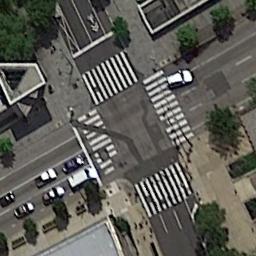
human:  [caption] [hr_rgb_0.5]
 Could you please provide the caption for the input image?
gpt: There are few cars at the crossroads .

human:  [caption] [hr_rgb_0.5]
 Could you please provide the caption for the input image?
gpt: An intersection with normal traffic is between some buildings .

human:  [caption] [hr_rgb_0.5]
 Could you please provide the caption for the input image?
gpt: There are many cars at the intersection .

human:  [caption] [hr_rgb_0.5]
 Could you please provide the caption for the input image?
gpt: There are several moving vehicles on the road at the intersection, And there are many trees around the intersection .

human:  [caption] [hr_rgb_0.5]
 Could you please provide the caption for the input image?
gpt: There are green trees beside the intersection with white zebra stripes .